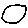
Label: circle